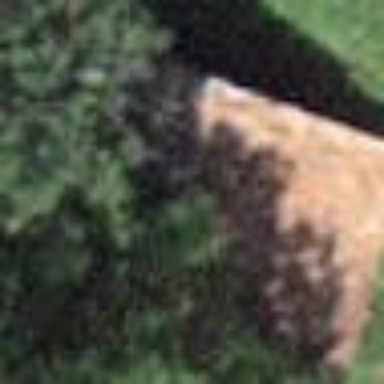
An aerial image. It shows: Rural barn.